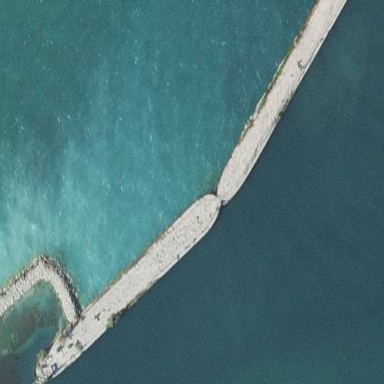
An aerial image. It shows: Breakwater made of concrete.